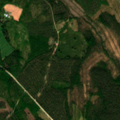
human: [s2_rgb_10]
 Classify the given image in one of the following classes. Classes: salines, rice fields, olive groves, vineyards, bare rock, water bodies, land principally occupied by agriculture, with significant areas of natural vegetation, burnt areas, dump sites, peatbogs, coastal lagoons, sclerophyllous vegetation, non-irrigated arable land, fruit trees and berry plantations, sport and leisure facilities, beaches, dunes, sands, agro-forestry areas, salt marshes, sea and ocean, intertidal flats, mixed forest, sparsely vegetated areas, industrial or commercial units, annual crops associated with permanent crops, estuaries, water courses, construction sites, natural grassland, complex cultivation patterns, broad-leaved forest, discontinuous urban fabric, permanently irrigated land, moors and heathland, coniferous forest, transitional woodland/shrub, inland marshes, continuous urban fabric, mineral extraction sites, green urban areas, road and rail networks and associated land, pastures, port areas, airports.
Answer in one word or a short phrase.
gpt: coniferous forest, mixed forest, transitional woodland/shrub